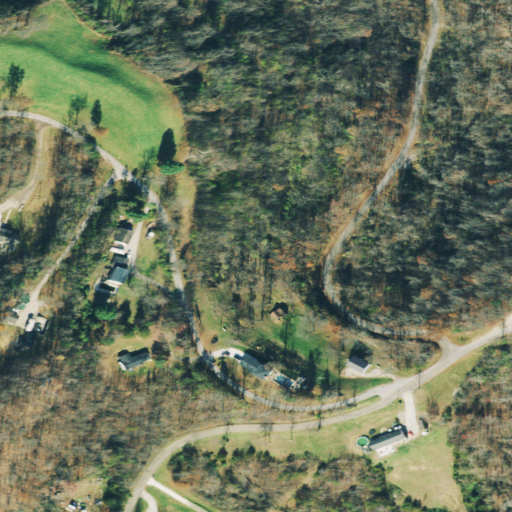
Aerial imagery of ridge(s) in Ohio named Lodge Ridge containing deciduous forest, open development, low intensity development, pasture, grassland, mixed forest, shrub, medium intensity development, and evergreen forest